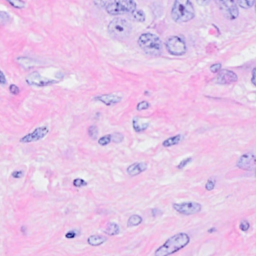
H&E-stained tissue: Breast